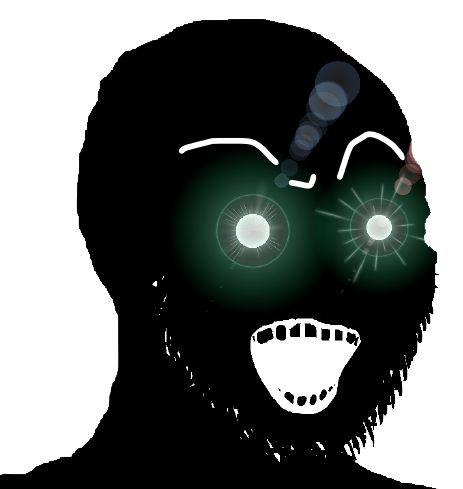
Label: 5_Oomer